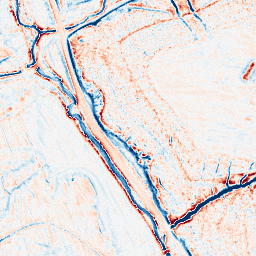
Category: edge_preserving
Decomposition family: anisotropic_diffusion
Decomposition parameters: iterations: 50
kappa: 10
gamma: 0.05
Upsampling method: lanczos
Upsampling parameters: scale: 4
Upsampling scale: 4